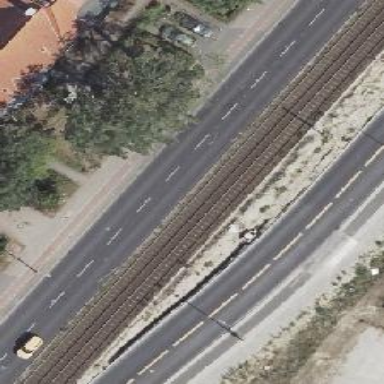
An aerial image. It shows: Tram crossing on the railway.